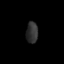
Tissue: lung
Cell type: Others
Senescence score: 0.206
Nuclear area (px): 239
Mean DAPI intensity: 49.59